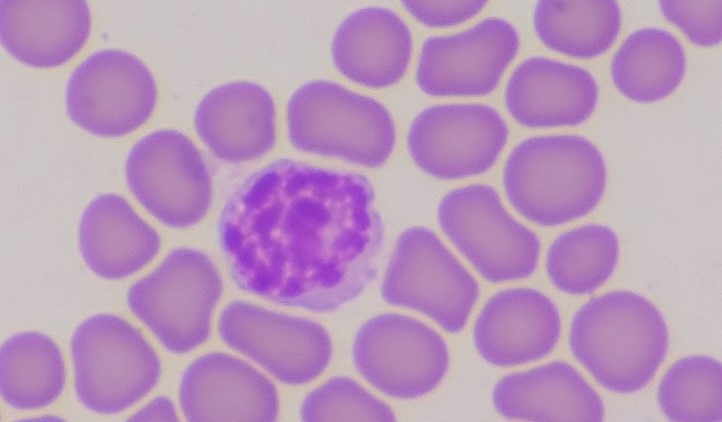
White blood cell type: Lymphocyte